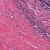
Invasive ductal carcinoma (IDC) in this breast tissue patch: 0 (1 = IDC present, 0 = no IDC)